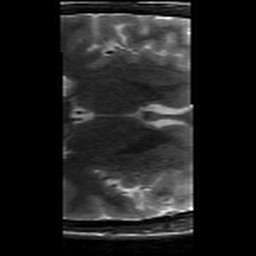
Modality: T2w
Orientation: axial
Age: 22
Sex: female
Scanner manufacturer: siemens
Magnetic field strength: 3 T
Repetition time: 8.02 s
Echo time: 0.08 s